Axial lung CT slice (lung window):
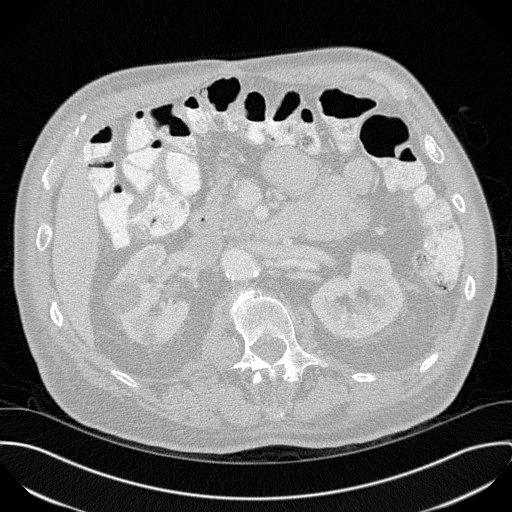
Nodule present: no